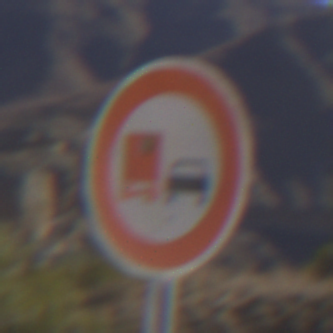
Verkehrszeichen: UeberholverbotKraftfahrzeuge
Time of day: Midday
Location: Outdoor (Nature)
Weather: Clear
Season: NotSpecified
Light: Natural